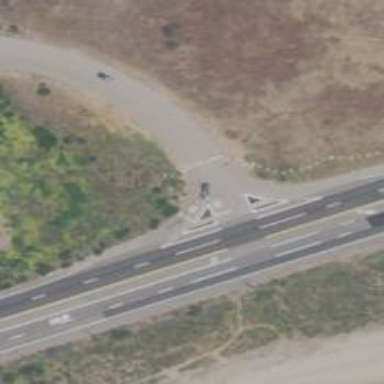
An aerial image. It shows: Trunk link road with asphalt surface.